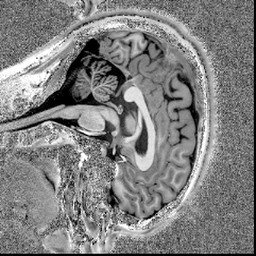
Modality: T1w
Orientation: sagittal
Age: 32
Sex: male
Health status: healthy
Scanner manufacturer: siemens
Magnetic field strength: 7 T
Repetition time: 4.3 s
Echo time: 0.00227 s